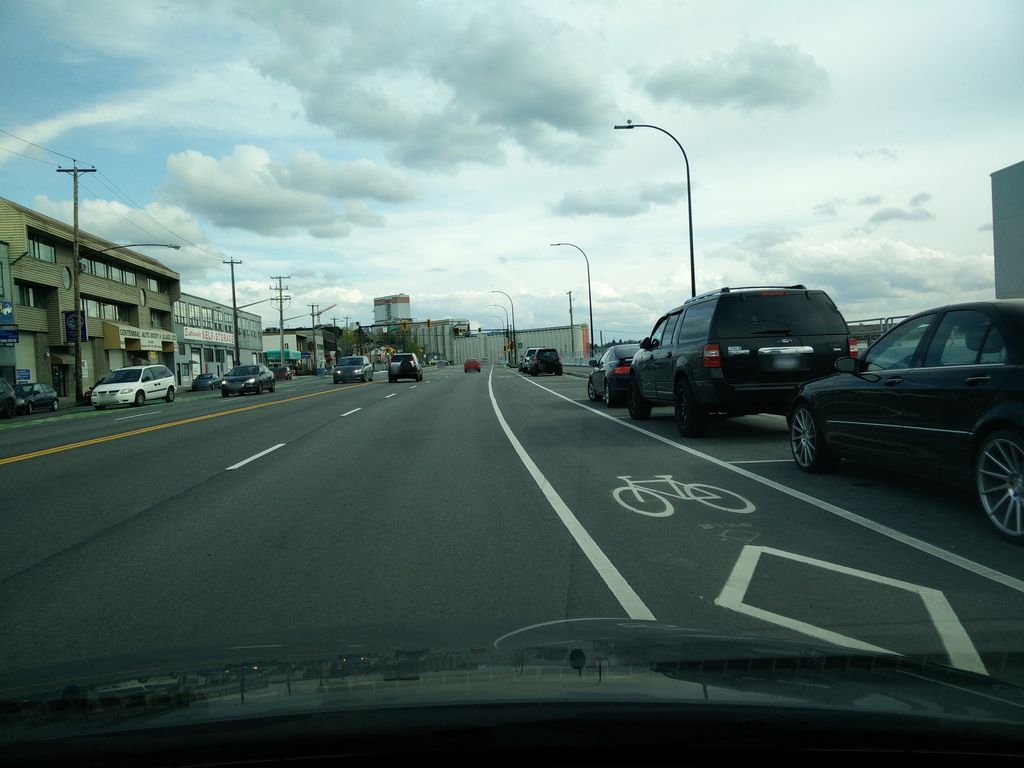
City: vancouver